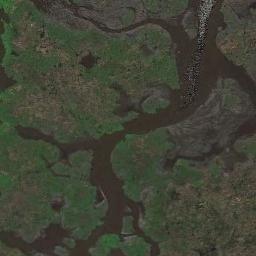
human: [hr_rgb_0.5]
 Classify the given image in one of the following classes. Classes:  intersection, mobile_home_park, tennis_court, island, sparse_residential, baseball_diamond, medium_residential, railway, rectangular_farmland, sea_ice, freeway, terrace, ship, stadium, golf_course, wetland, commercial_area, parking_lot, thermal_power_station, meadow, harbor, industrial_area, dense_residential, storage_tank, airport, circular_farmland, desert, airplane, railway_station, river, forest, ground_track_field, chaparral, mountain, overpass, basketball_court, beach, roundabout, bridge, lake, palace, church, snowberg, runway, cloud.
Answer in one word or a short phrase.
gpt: wetland